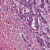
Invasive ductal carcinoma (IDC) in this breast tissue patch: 1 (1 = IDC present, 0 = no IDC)